Question:
Recently upgraded to VS 2013 which is great but I can't work out how to turn off the code block indicators. I've looked under Tools -> Options -> Editor -> Text Editor but I can't seem to find it. I'm not sure what I should be looking for.
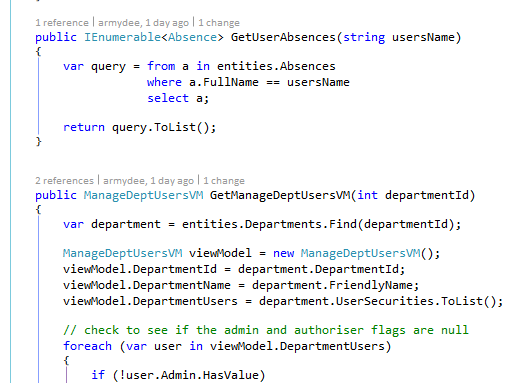
Answer: I'm going to guess that you have the 'Productivity Power Tools'extension installed.
To turn of the blue lines go to:
'''
Tools -> Options -> Productivity Power Tools -> Turn Extensions On/Off
'''
and turn off 'Structure Visualizer' which should be the option third from the bottom.